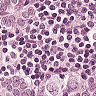
Metastatic tissue present: yes